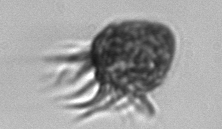
Label: Ciliophora